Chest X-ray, AP view. Patient: 74 years old, sex F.
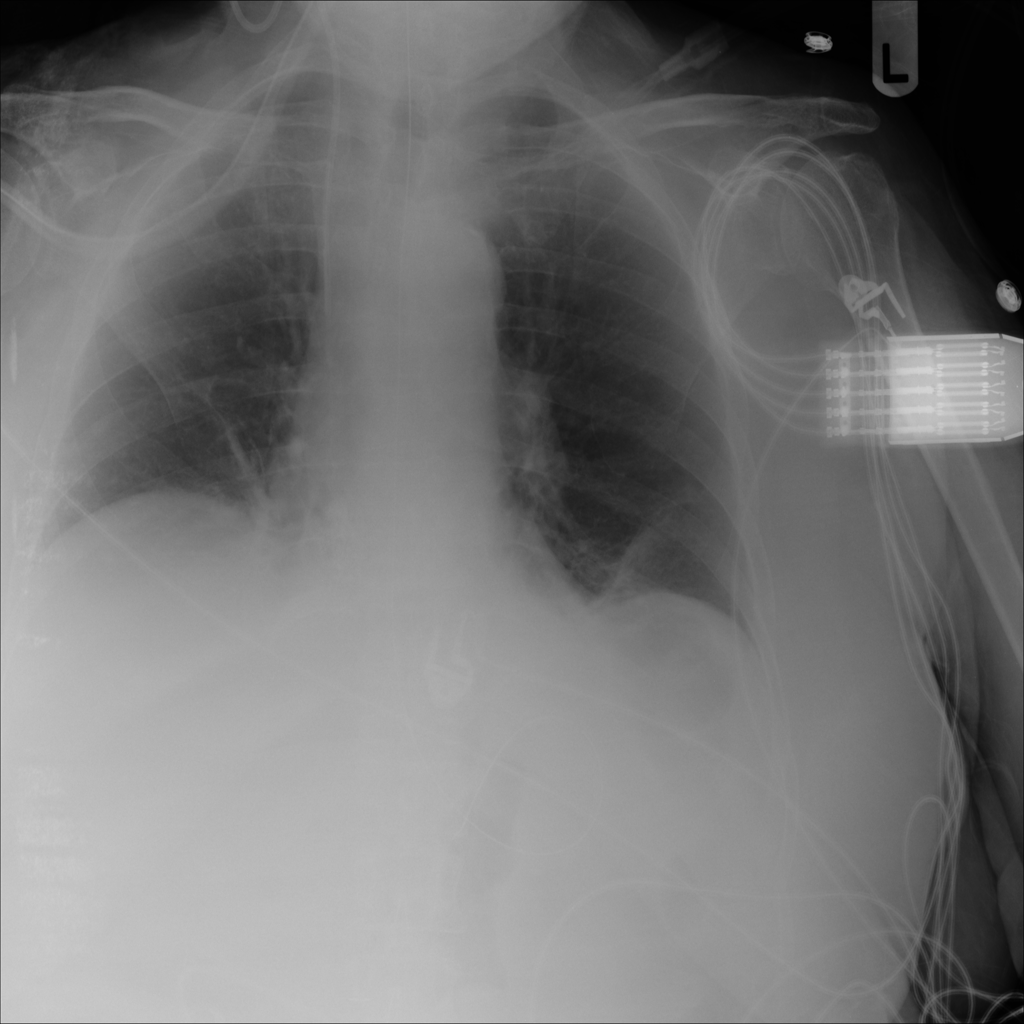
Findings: Atelectasis